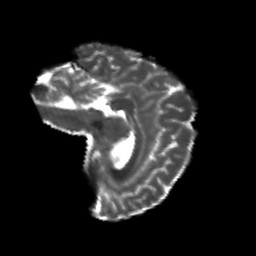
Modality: T2w
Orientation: sagittal
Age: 22
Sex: female
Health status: healthy
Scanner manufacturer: philips
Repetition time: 7.393 s
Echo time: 0.08599 s